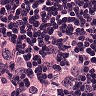
Metastatic tissue present: yes